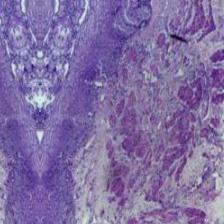
Diagnosis: Normal